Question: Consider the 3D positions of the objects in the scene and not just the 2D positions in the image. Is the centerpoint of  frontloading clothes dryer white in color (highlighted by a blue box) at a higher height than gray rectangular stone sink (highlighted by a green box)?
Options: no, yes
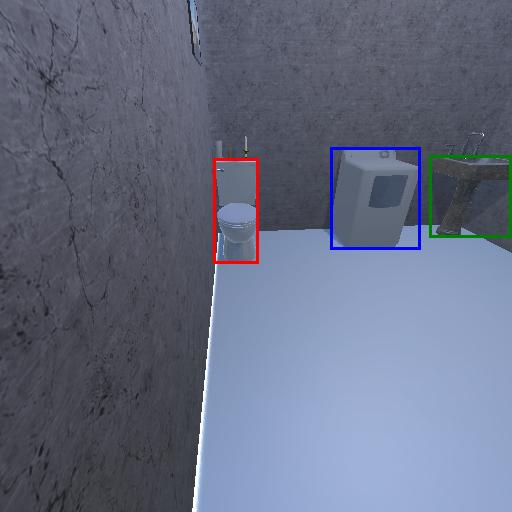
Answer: no